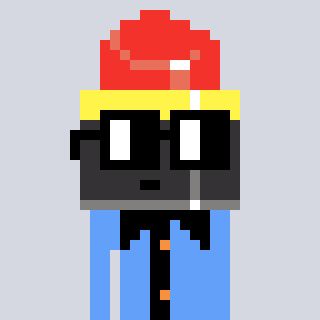
a pixel art character with square black glasses, a lipstick-shaped head and a blue-colored body on a cool background